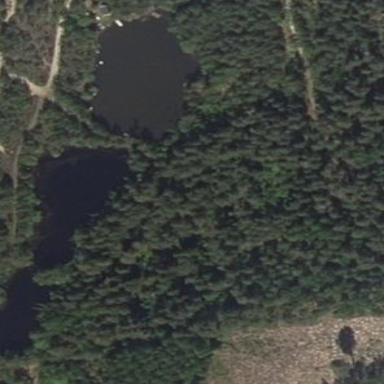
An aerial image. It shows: Pond surrounded by natural water.